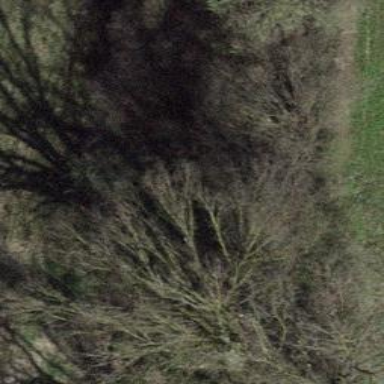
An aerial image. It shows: Hedge acting as barrier.